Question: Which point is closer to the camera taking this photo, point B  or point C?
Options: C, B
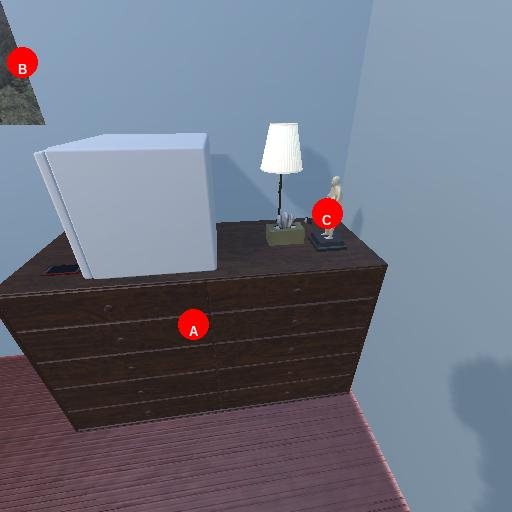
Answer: C